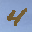
Label: 4